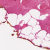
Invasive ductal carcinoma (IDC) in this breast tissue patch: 0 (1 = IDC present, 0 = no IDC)